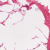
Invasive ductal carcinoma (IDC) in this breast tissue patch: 0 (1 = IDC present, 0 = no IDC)